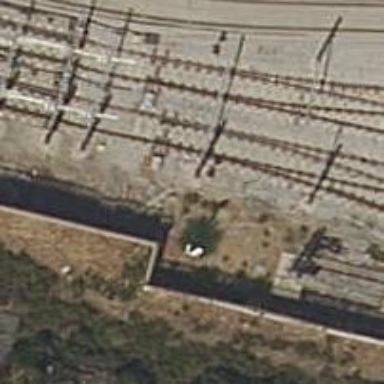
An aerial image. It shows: Railway switch.